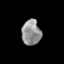
Tissue: lung
Cell type: Epithelial cells
Senescence score: 0.1627
Nuclear area (px): 474
Mean DAPI intensity: 145.823